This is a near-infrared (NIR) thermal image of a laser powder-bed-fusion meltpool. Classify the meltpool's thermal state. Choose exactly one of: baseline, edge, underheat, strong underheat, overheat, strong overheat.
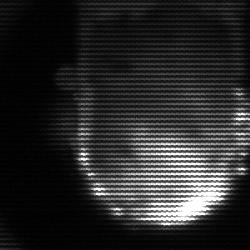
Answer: baseline